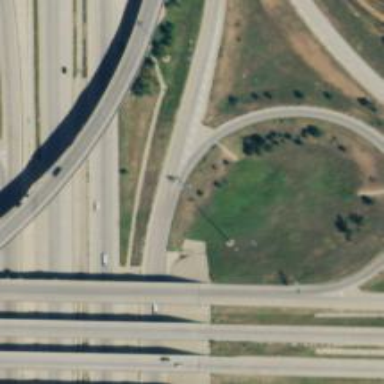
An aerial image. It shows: Secondary road with frontage road alongside.